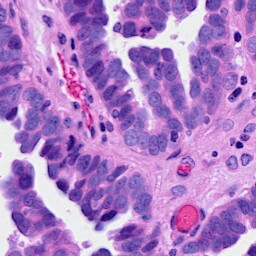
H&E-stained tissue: Ovarian